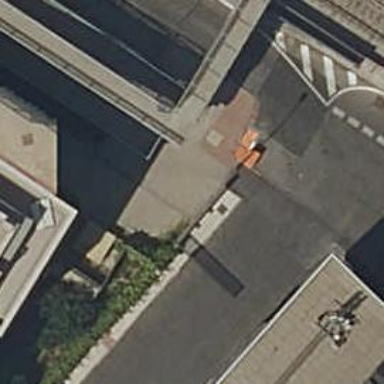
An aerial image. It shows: Concrete footway on viaduct bridge.